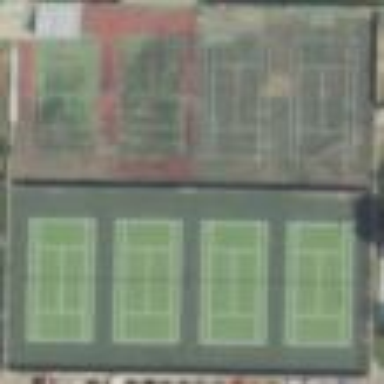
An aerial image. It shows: Tennis court with asphalt surface.